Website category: sports
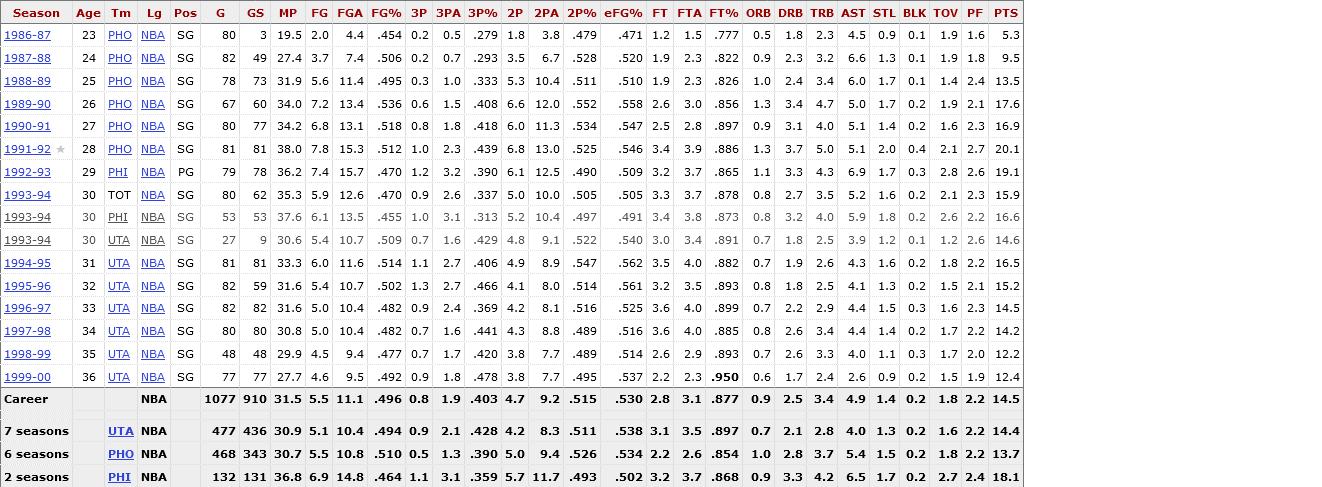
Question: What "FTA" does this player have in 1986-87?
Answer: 1.5

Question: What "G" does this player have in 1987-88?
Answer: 82

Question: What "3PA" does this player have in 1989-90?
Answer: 1.5

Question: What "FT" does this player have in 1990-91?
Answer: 2.5

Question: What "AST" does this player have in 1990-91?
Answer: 5.1

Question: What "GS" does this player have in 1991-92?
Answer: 81

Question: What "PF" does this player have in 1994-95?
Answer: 2.2

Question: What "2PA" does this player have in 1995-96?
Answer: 8.0

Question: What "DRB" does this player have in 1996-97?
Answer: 2.2

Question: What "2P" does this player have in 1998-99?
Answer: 3.8

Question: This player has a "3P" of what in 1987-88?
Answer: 0.2

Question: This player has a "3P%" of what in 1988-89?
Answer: .333

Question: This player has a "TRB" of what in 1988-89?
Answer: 3.4

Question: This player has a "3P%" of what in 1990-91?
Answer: .418

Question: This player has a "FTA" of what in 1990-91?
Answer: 2.8

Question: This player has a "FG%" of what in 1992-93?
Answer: .470

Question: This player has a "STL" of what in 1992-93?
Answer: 1.7

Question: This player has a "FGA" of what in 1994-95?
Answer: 11.6

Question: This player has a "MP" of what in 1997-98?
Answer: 30.8

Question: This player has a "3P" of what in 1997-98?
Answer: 0.7

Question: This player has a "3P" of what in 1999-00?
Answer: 0.9

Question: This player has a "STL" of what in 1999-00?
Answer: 0.9

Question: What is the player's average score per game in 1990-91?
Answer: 16.9

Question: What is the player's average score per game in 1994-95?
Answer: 16.5

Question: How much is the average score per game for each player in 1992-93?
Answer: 19.1

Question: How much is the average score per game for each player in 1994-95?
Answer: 16.5

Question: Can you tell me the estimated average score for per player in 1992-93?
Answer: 19.1

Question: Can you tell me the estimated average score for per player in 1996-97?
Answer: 14.5